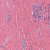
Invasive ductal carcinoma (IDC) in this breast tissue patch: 0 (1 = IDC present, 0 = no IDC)